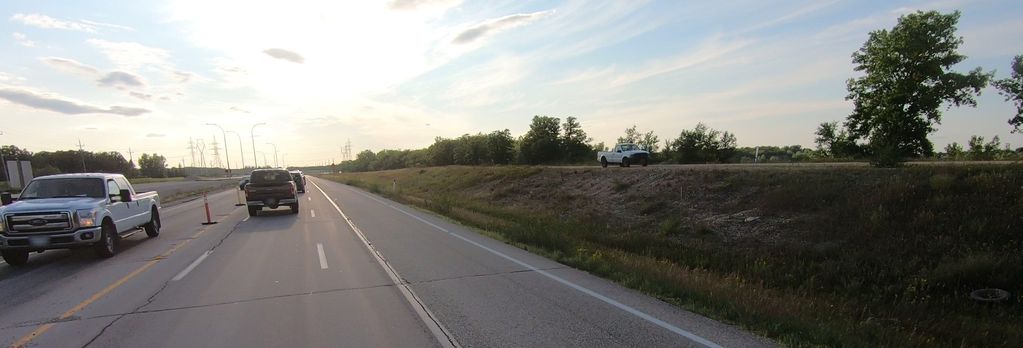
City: winnipeg